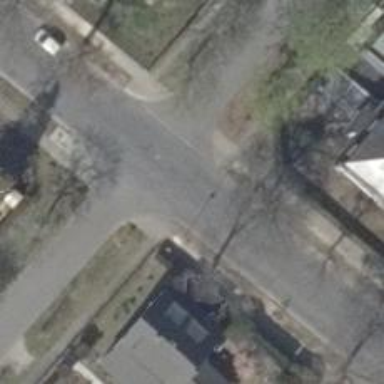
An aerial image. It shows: Unmarked road crossing.